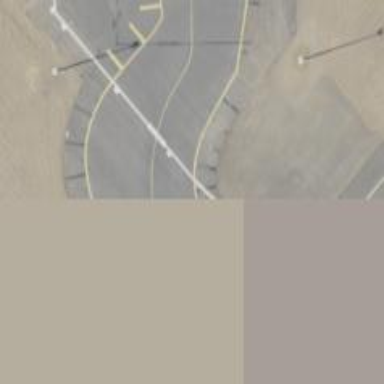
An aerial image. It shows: View of taxiway at the airport.